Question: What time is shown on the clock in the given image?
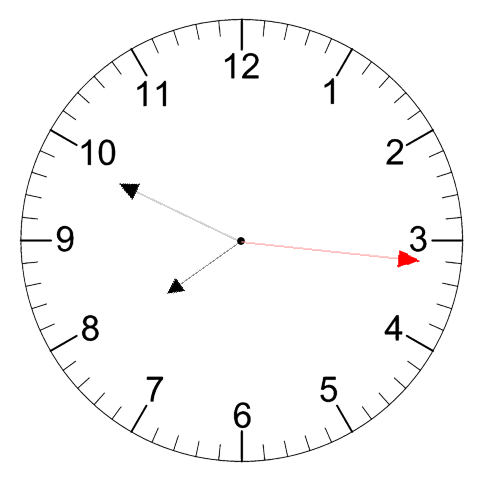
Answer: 07:49:16